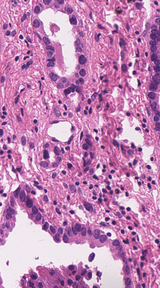
Tumor epithelial tissue: yes
Tumor-associated stroma tissue: yes
Normal tissue: no